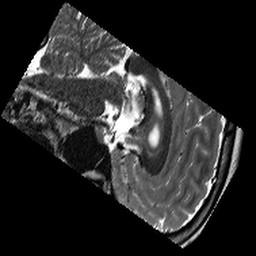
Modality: T2w
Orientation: sagittal
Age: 28
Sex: male
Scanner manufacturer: siemens
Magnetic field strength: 3 T
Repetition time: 13.15 s
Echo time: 0.082 s